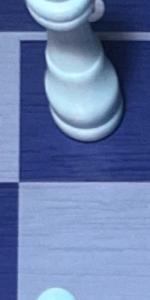
Label: Empty